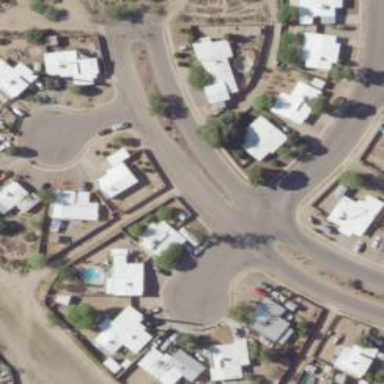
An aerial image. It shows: Alleyway designated as service road.